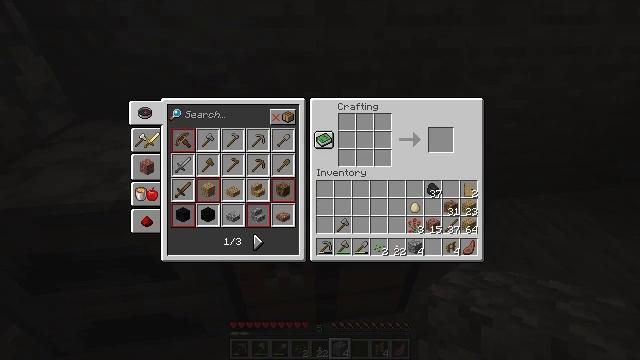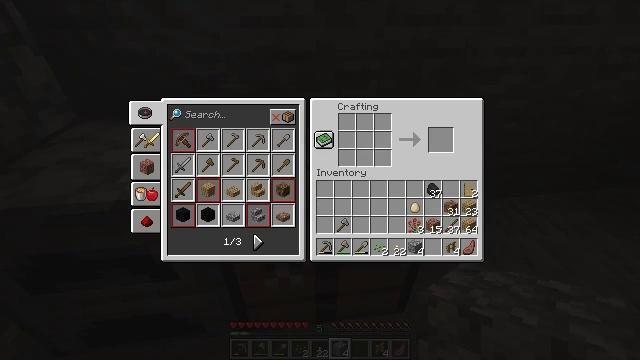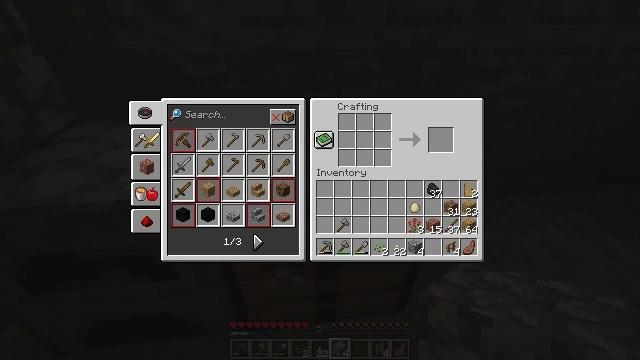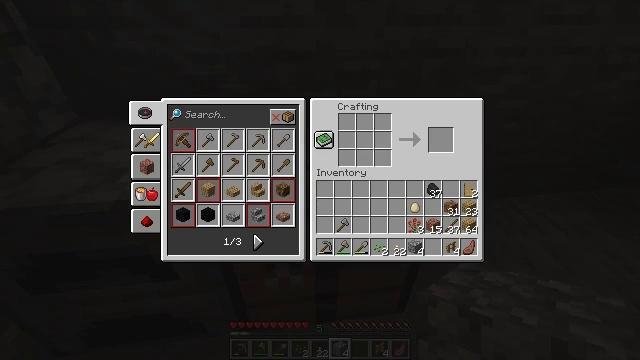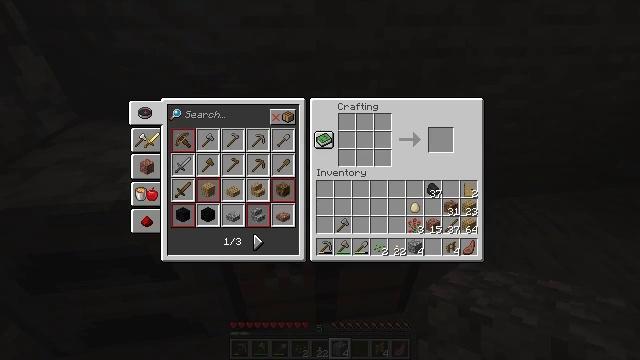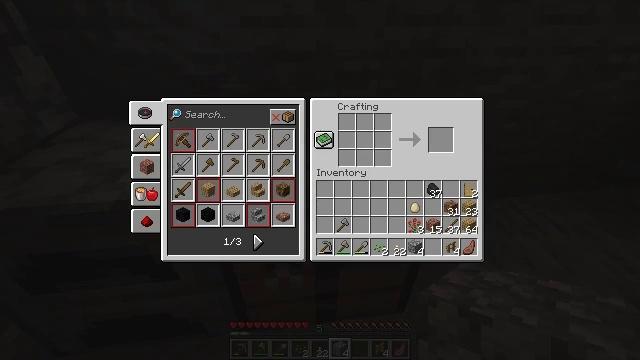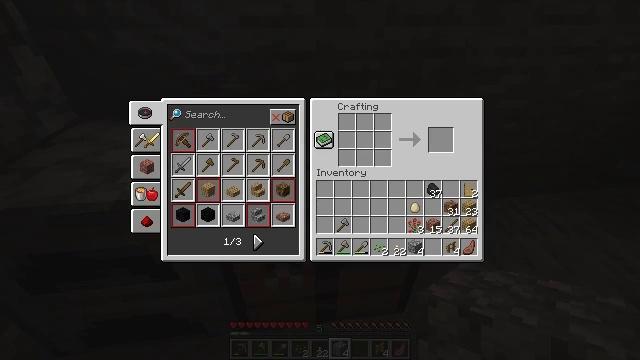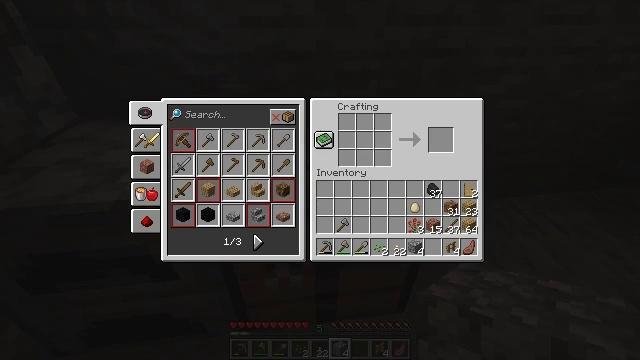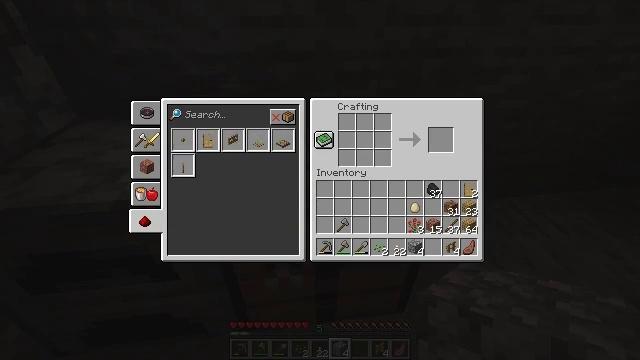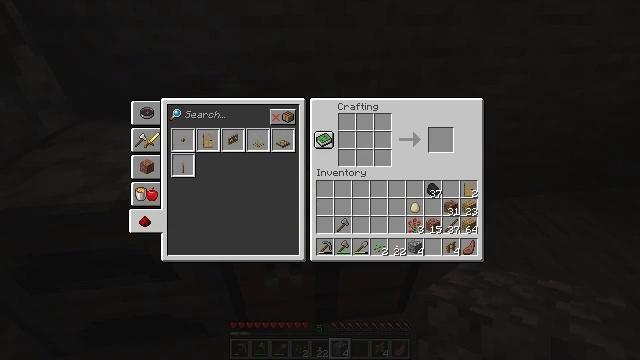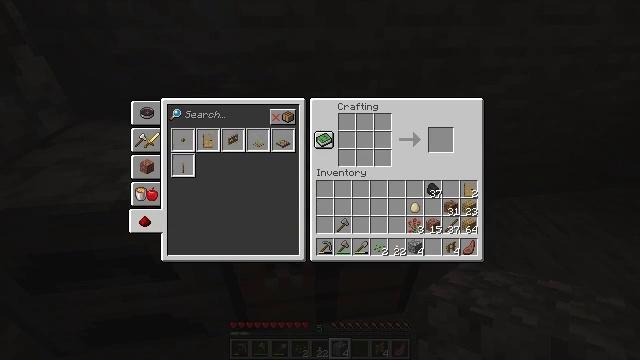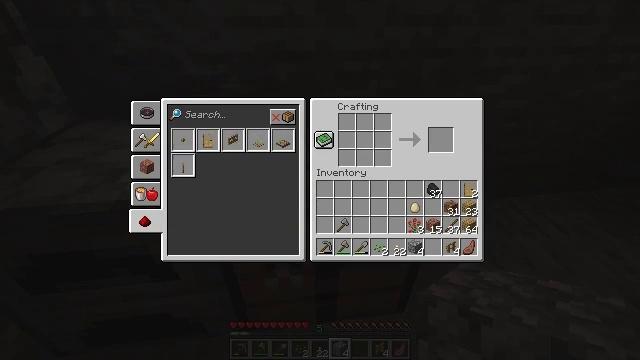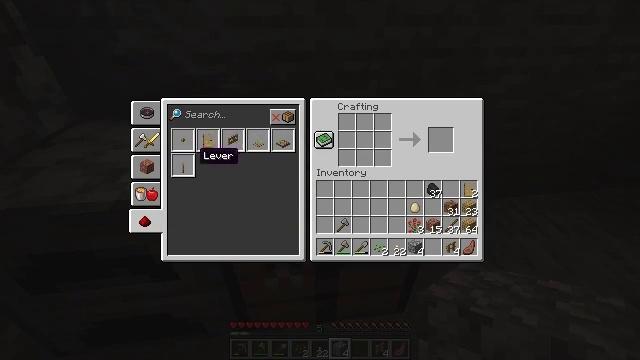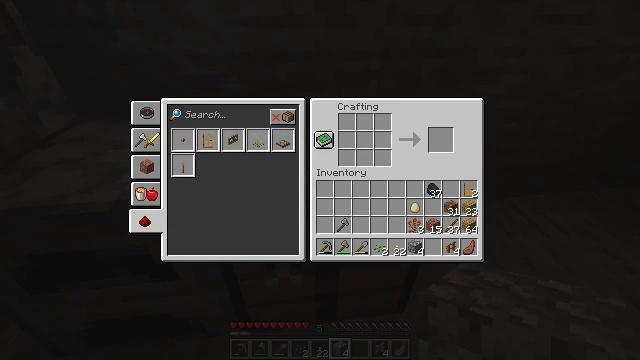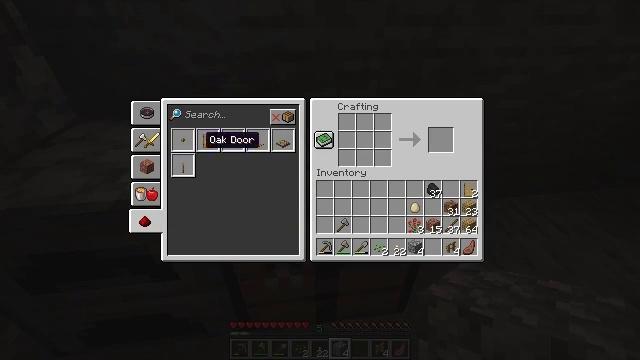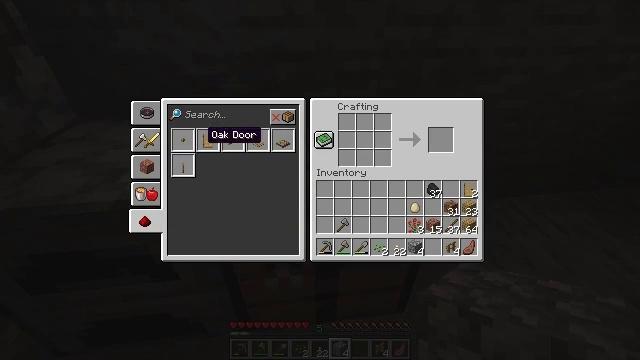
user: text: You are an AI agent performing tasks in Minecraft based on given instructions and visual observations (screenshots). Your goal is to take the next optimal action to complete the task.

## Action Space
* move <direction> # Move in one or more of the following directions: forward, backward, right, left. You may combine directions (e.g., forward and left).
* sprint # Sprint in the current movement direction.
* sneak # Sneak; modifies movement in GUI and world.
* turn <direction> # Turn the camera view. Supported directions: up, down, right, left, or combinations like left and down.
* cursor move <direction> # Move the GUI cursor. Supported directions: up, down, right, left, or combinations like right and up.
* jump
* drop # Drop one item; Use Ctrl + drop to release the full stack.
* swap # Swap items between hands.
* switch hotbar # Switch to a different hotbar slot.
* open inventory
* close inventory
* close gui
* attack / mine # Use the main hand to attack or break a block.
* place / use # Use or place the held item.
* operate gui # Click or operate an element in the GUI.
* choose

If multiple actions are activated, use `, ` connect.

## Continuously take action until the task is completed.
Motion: motion action
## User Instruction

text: Prepare an oak fence gate with oak planks and sticks.
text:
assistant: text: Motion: no_op
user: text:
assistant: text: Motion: no_op
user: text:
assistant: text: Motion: no_op
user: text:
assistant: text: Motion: no_op
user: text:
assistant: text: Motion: cursor move right
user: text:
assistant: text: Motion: cursor move right
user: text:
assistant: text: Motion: no_op
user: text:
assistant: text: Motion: operate gui
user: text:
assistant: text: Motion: operate gui
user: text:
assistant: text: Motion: no_op
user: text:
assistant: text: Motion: cursor move right and up
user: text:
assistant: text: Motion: cursor move right and up
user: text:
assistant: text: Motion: cursor move up
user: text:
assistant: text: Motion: no_op
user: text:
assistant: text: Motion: no_op
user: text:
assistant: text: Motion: no_op
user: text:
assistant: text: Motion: no_op
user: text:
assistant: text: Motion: no_op
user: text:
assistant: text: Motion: no_op
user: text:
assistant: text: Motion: cursor move right
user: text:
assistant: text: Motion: cursor move right
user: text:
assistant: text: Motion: no_op
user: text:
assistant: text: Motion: no_op
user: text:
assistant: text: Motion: no_op
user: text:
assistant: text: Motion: no_op
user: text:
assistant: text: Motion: operate gui
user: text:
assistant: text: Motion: operate gui
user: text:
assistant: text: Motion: operate gui
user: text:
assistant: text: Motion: cursor move right
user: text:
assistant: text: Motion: cursor move right